Question: Find the horizontal coordinate of the first time the ball hits the ground. The result is rounded down to the nearest integer. Note that when a collision occurs, there is no horizontal energy loss, and the vertical speed is reduced to 0.9 times the original speed.
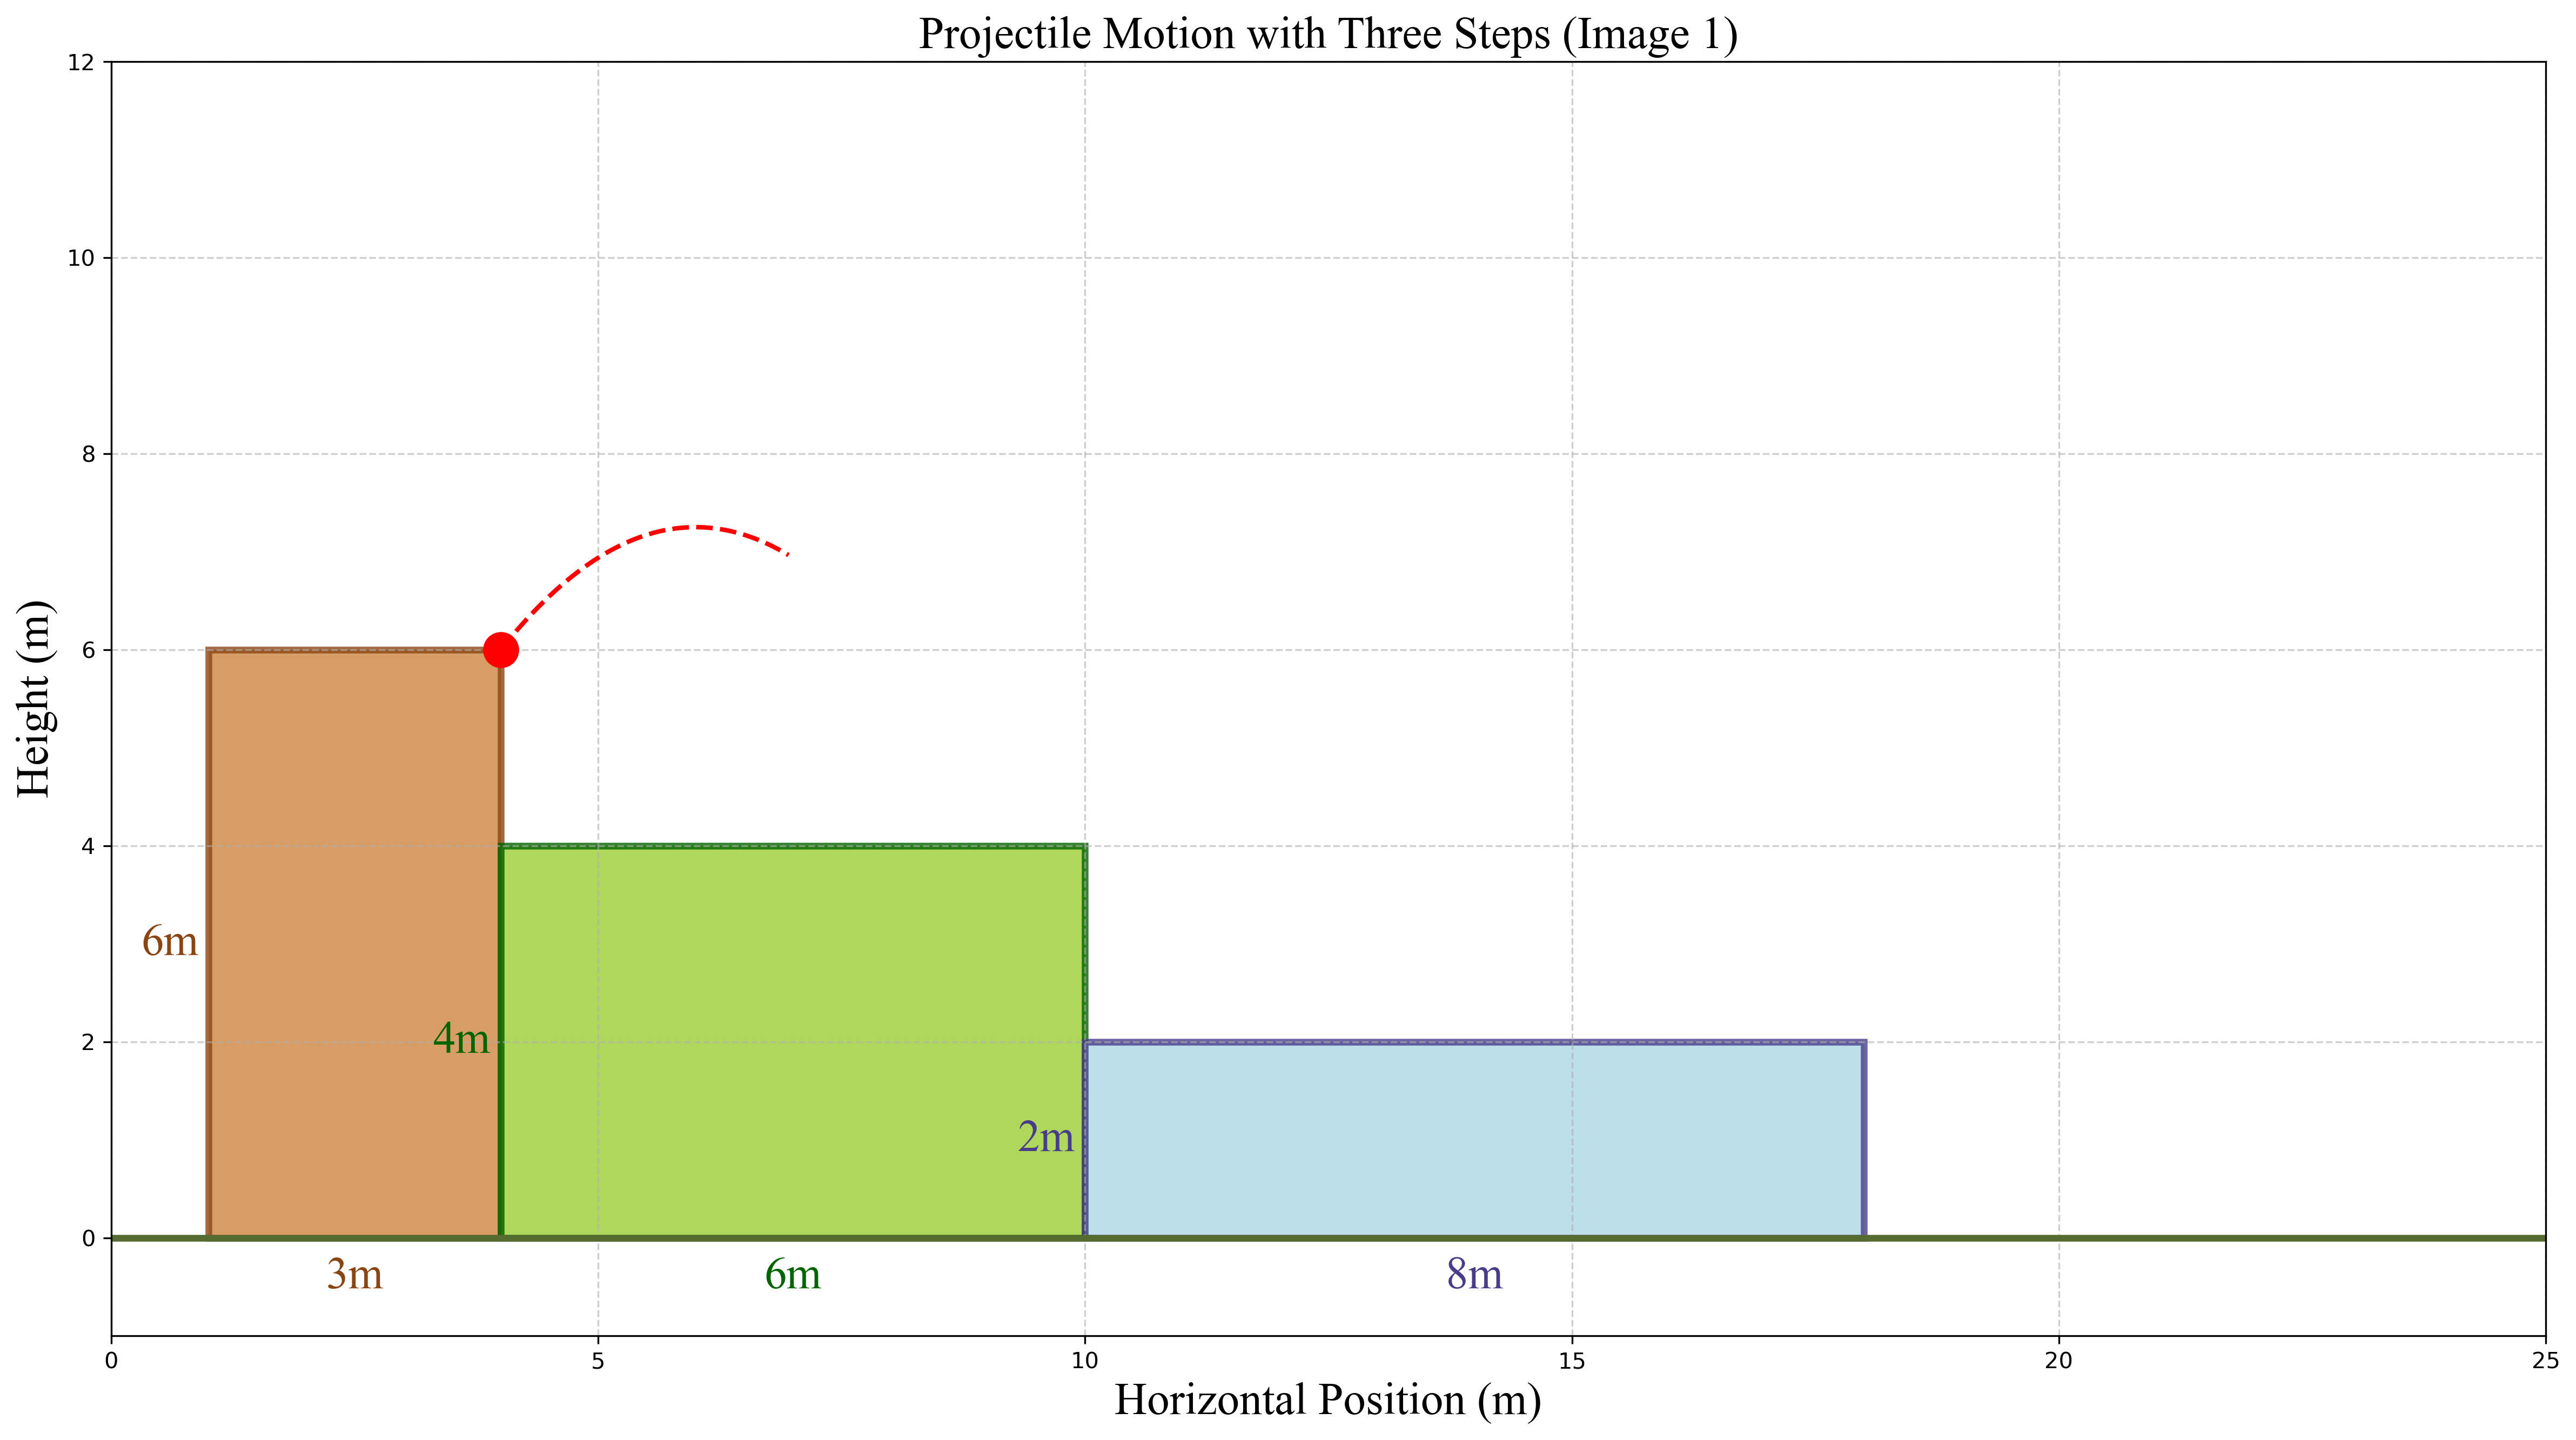
Answer: 23